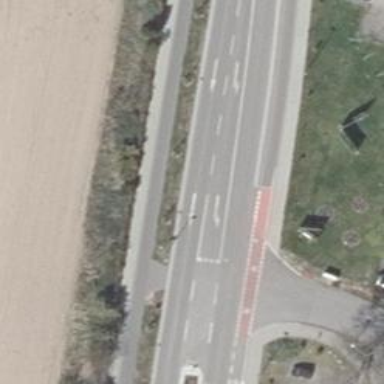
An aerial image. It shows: Asphalt secondary road with designated cycle track alongside.